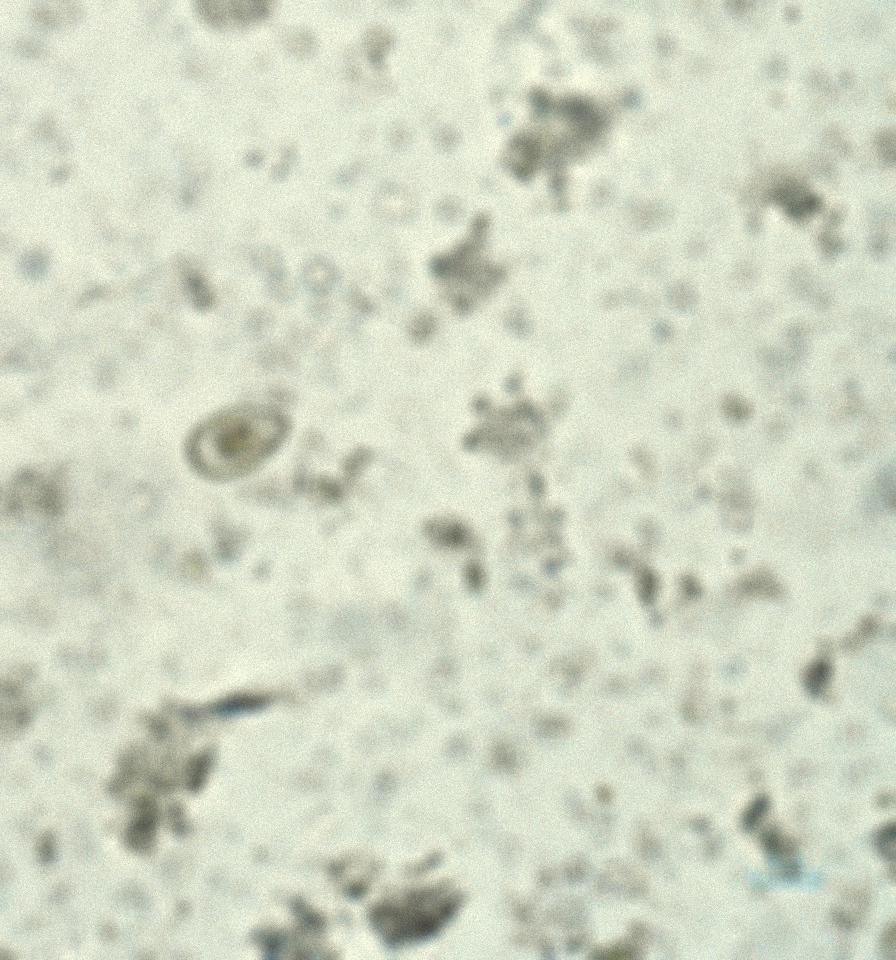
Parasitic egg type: Opisthorchis viverrine